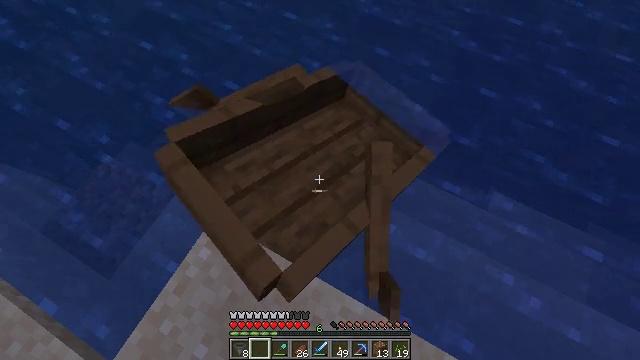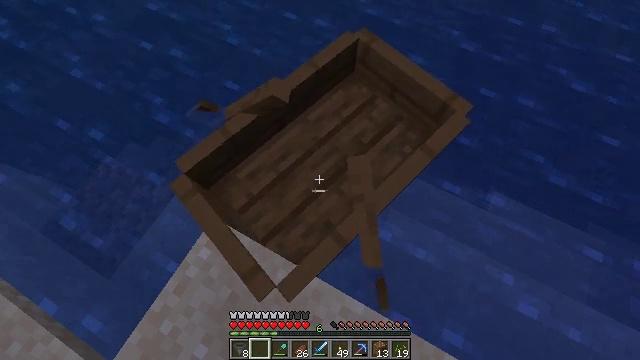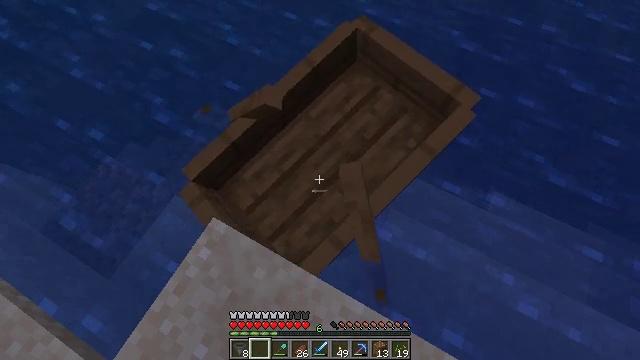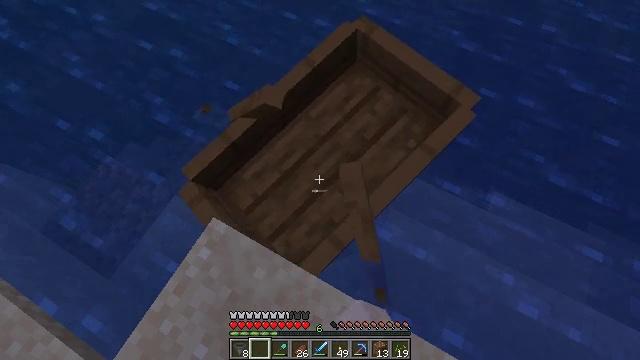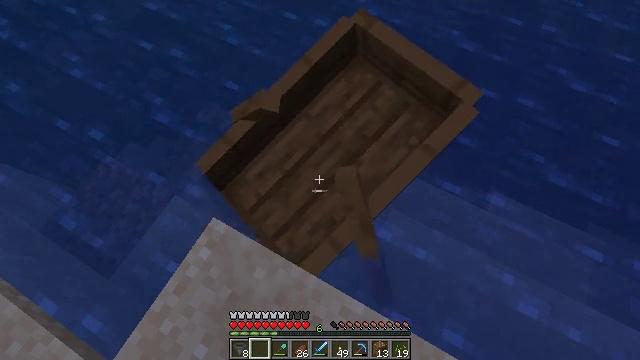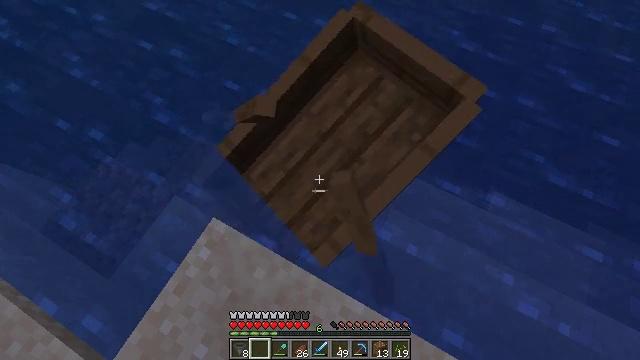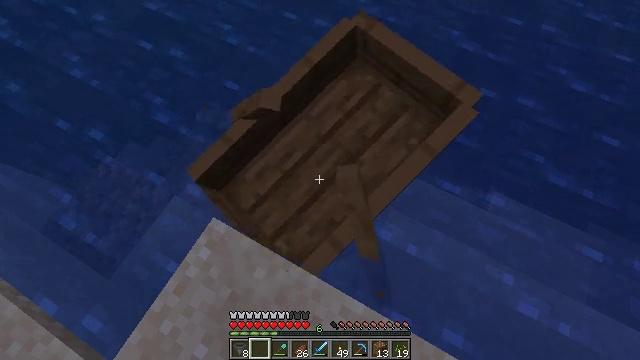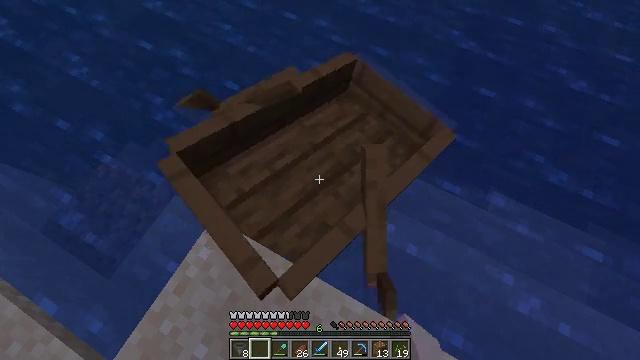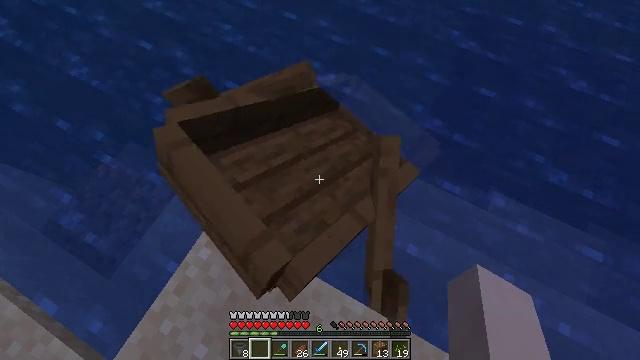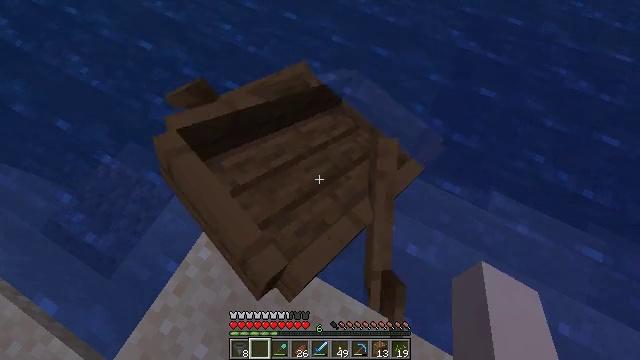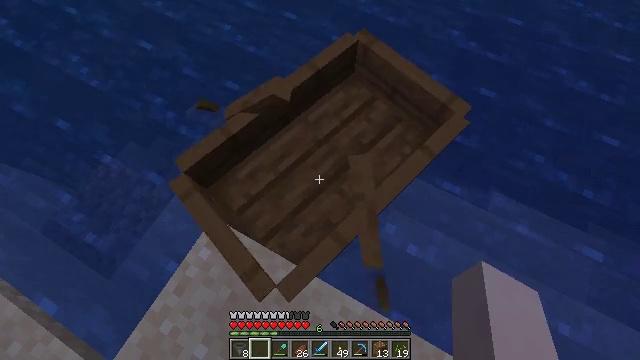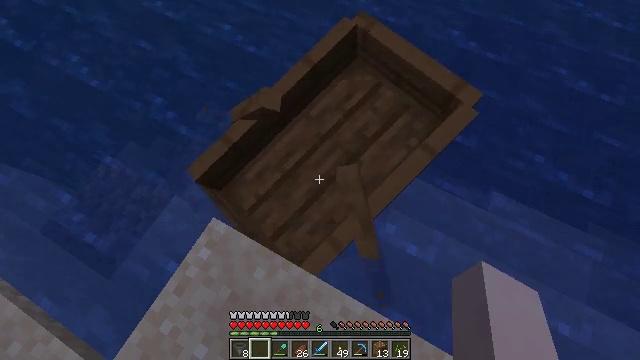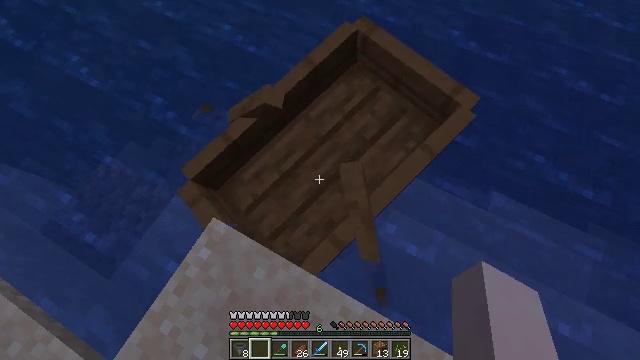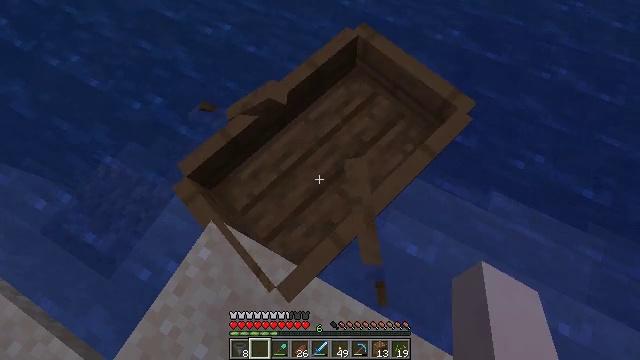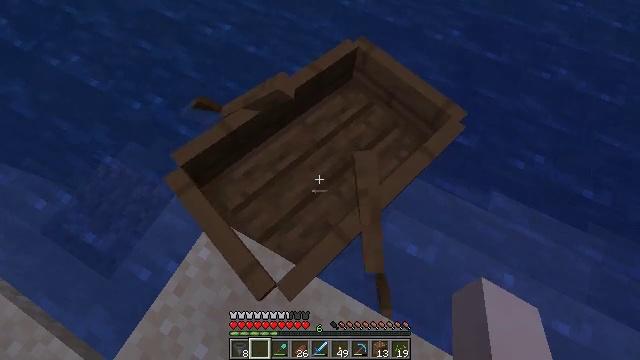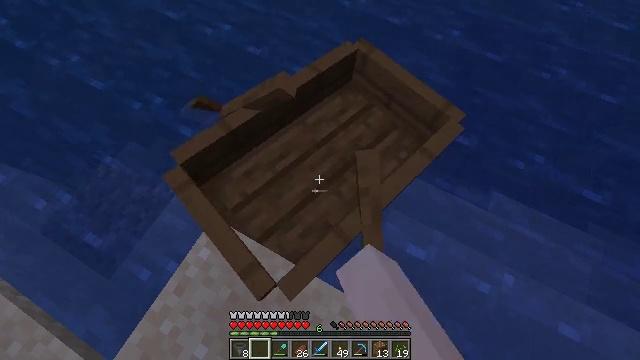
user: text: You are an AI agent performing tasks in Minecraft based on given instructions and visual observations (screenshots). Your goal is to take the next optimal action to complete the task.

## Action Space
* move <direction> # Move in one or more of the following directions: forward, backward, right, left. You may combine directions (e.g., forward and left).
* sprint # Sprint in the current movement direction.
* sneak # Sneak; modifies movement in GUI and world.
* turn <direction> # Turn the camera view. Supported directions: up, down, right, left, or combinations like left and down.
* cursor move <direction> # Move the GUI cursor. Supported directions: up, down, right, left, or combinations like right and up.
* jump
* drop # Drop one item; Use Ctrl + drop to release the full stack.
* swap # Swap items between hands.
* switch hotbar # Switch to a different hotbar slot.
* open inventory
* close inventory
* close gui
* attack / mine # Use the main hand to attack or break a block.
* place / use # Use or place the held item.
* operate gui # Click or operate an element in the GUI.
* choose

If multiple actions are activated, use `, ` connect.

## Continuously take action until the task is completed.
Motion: motion action
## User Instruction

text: Break the cactus block.
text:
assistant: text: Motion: no_op
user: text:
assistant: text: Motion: attack / mine
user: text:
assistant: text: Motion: attack / mine
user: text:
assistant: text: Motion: attack / mine
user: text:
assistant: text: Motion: attack / mine
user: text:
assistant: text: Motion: attack / mine
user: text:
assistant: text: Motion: attack / mine
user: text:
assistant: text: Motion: attack / mine
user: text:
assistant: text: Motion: attack / mine
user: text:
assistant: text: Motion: attack / mine
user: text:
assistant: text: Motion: attack / mine
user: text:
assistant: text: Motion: attack / mine
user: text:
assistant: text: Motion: no_op
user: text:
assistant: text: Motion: attack / mine
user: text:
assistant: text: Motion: attack / mine
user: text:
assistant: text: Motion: attack / mine
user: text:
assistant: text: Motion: no_op
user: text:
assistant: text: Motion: attack / mine
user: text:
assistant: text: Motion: attack / mine
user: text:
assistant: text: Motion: attack / mine
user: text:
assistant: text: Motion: no_op
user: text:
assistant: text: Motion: attack / mine
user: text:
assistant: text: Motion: attack / mine
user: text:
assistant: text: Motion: no_op
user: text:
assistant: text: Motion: attack / mine
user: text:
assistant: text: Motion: attack / mine
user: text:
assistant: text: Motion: attack / mine
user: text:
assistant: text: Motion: no_op
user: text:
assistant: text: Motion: attack / mine
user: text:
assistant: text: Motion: attack / mine